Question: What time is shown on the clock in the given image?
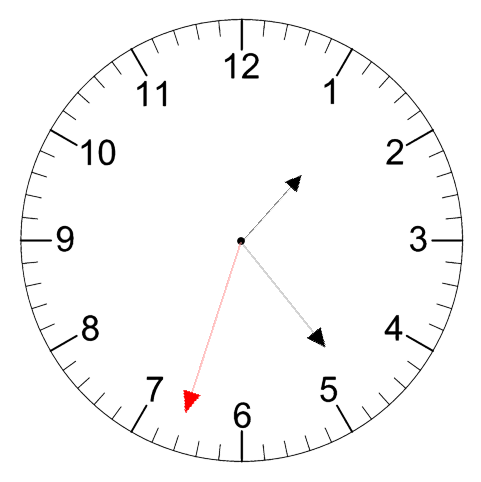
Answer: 01:23:33